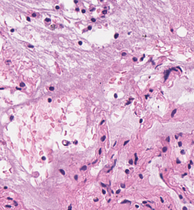
Tumor epithelial tissue: no
Tumor-associated stroma tissue: no
Normal tissue: yes